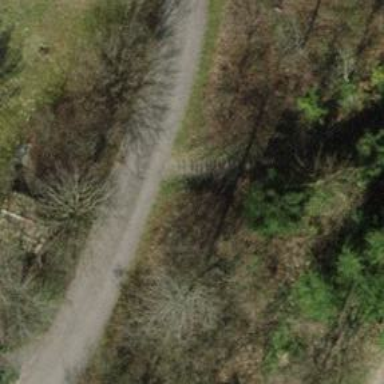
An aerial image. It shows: Road with steps.